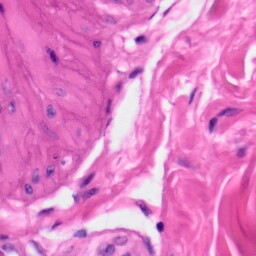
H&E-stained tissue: Skin